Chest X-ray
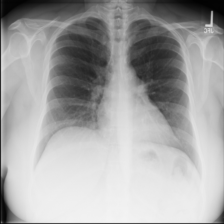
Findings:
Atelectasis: negative
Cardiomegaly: negative
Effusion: negative
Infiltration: negative
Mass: negative
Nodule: negative
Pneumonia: negative
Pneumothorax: negative
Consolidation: negative
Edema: negative
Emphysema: negative
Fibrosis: negative
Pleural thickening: negative
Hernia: negative